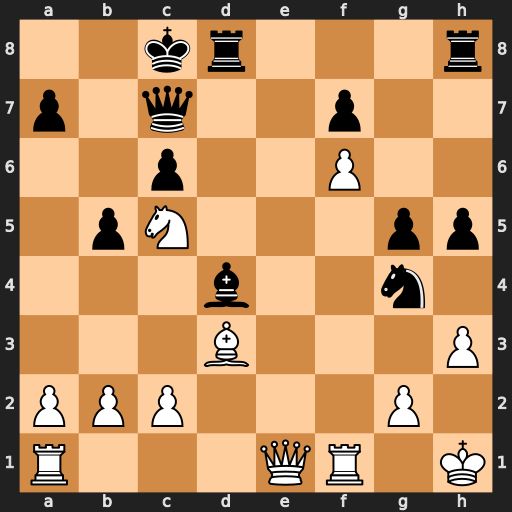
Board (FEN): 2kr3r/p1q2p2/2p2P2/1pN3pp/3b2n1/3B3P/PPP3P1/R3QR1K
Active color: w
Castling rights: -
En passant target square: -
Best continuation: Bf5+ Kb8 Na6+ Kb7 Nxc7